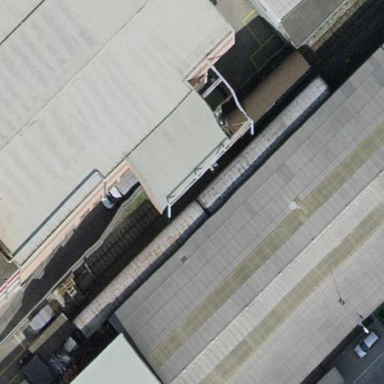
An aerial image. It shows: View of roof of building.